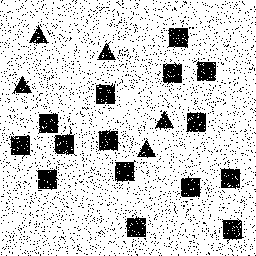
Squares: 15
Triangles: 5
Stars: 0
Total shapes: 20